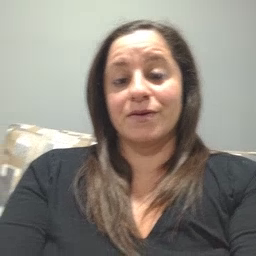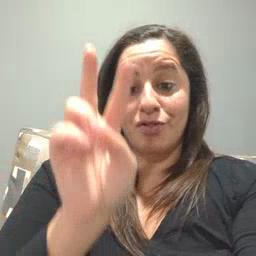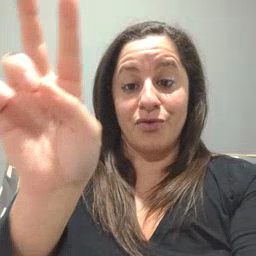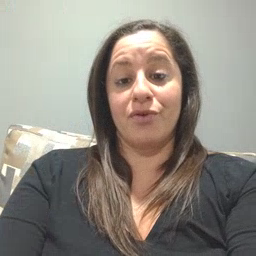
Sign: look